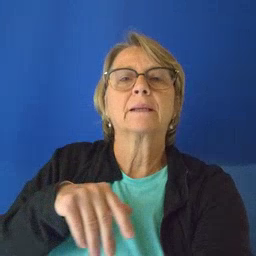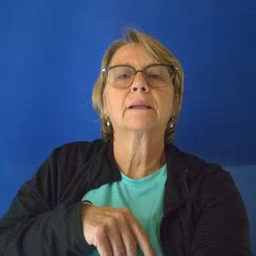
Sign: puppy